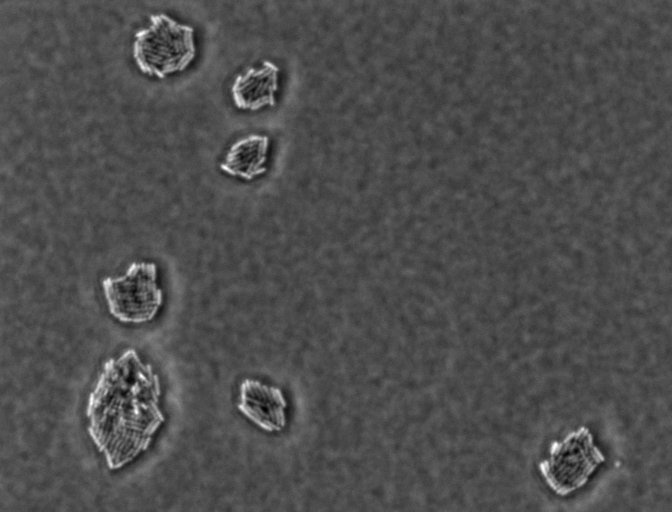
Salmonella enterica Typhimurium